Question: I'm using the Navigation Drawer Template on android and I'm also using fragments. Whenever there is a fragment, the action cuts off the fragment's top. I haven't changed the default code other than adding in the fragment. How do you get the fragment to load below the action bar?
picture of the problem:
*update
Now it looks like this

'''
<?xml version="1.0" encoding="utf-8"?>
<android.support.v4.widget.DrawerLayout xmlns:android="http://schemas.android.com/apk/res/android"
xmlns:app="http://schemas.android.com/apk/res-auto"
xmlns:tools="http://schemas.android.com/tools"
android:id="@+id/drawer_layout"
android:layout_width="match_parent"
android:layout_height="match_parent"
android:fitsSystemWindows="true"
tools:openDrawer="start">
<include
layout="@layout/app_bar_main"
android:layout_width="match_parent"
android:layout_height="match_parent" />
<android.support.design.widget.NavigationView
android:id="@+id/nav_view"
android:layout_width="wrap_content"
android:layout_height="match_parent"
android:layout_gravity="start"
android:fitsSystemWindows="true"
app:menu="@menu/activity_main_drawer" />
</android.support.v4.widget.DrawerLayout>
'''
'''
<LinearLayout xmlns:android="http://schemas.android.com/apk/res/android"
xmlns:tools="http://schemas.android.com/tools"
android:layout_width="match_parent"
android:layout_height="match_parent"
tools:context="com.example.android.slidemenu.TestFragment"
android:orientation="horizontal">
<!-- TODO: Update blank fragment layout -->
<ImageView
android:layout_width="100dp"
android:layout_height="100dp"
android:src="@android:drawable/ic_menu_compass"/>
<TextView
android:layout_width="wrap_content"
android:layout_height="wrap_content"
android:text="TESTTEST"
android:textSize="50sp"/>
</LinearLayout>
'''
'''
<?xml version="1.0" encoding="utf-8"?>
<android.support.design.widget.CoordinatorLayout xmlns:android="http://schemas.android.com/apk/res/android"
xmlns:app="http://schemas.android.com/apk/res-auto"
xmlns:tools="http://schemas.android.com/tools"
android:layout_width="match_parent"
android:layout_height="match_parent"
android:fitsSystemWindows="true"
tools:context="com.example.android.slidemenu.MainActivity">
<android.support.design.widget.AppBarLayout
android:layout_width="match_parent"
android:layout_height="wrap_content"
android:theme="@style/AppTheme.AppBarOverlay">
<android.support.v7.widget.Toolbar
android:id="@+id/toolbar"
android:layout_width="match_parent"
android:layout_height="?attr/actionBarSize"
android:background="?attr/colorPrimary"
app:popupTheme="@style/AppTheme.PopupOverlay" />
</android.support.design.widget.AppBarLayout>
<FrameLayout
android:id="@+id/frame_container"
android:layout_width="match_parent"
android:layout_height="match_parent" />
</android.support.design.widget.CoordinatorLayout>
'''
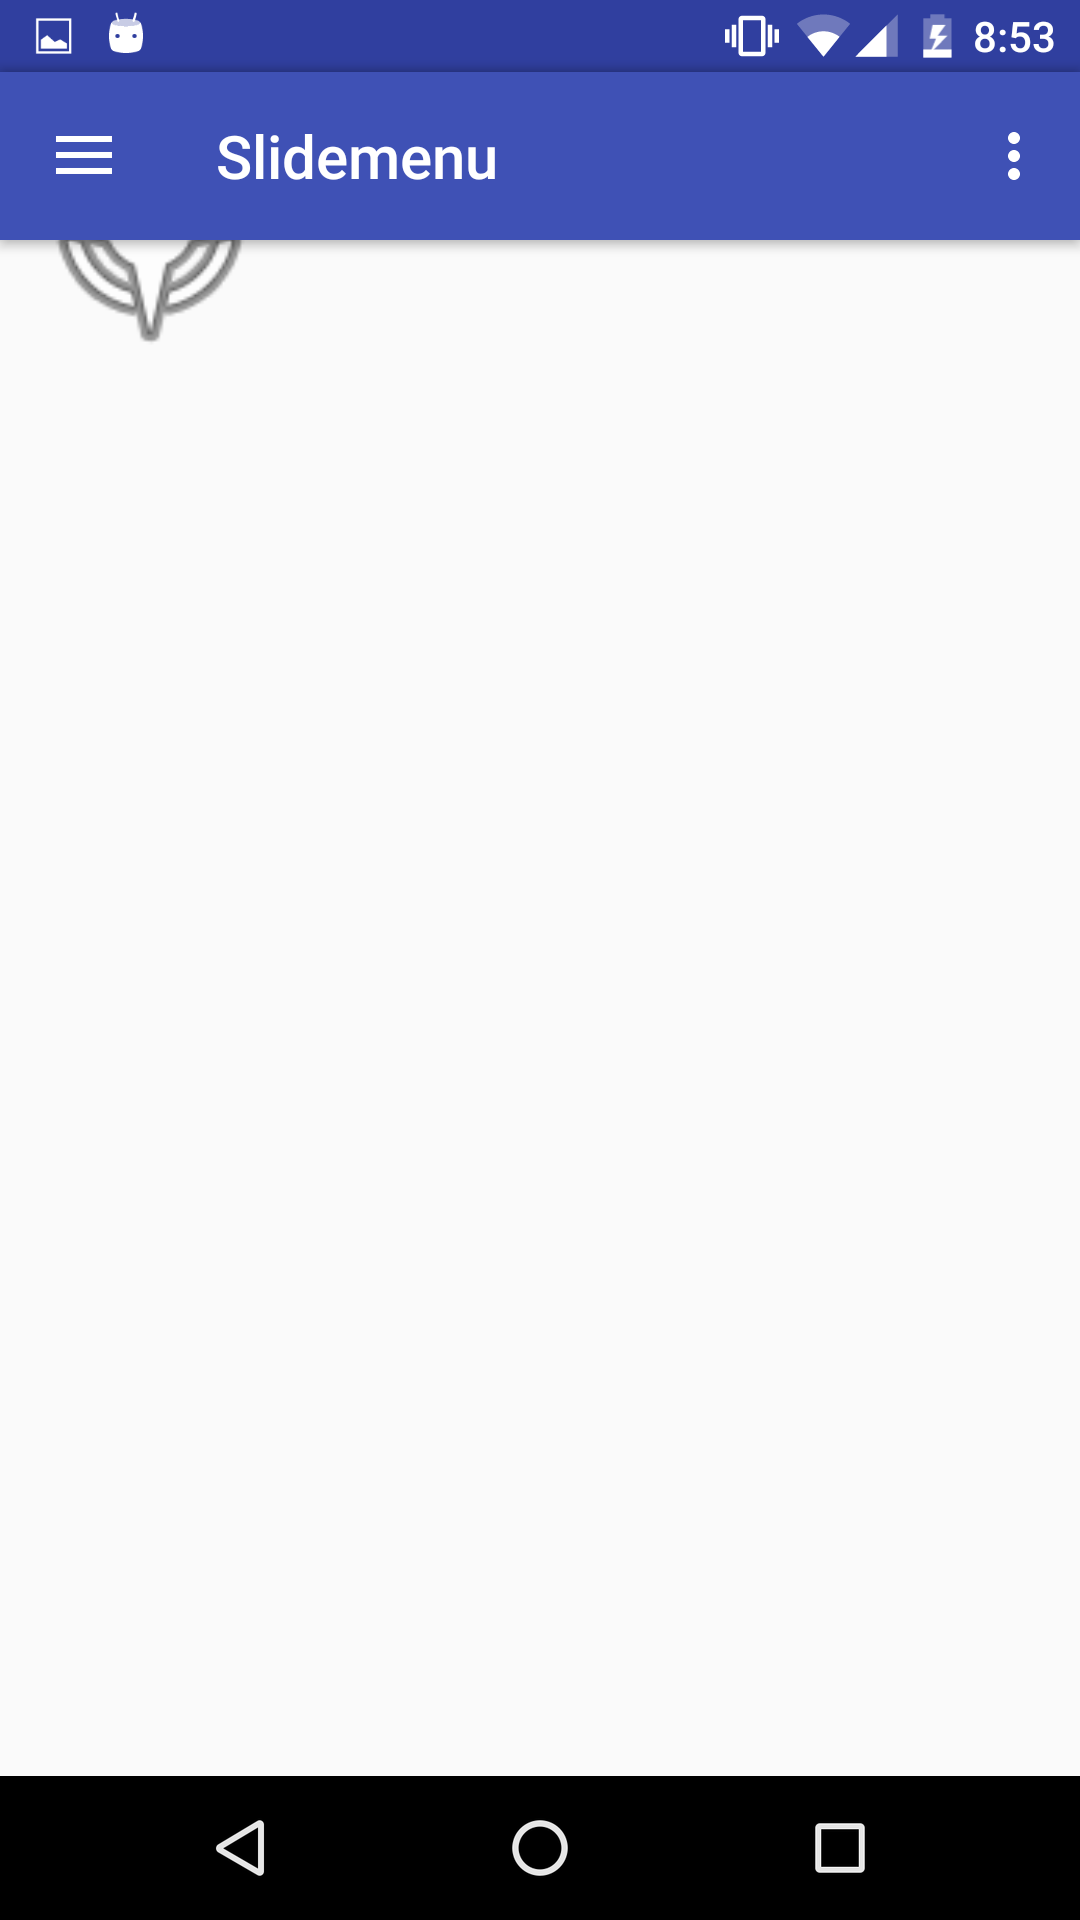
Answer: The 'FrameLayout' needs to be below the 'Toolbar', and inside the 'CoordinatorLayout'. Try to restructure like so.
Include the "main contents" in the 'DrawerLayout'. Then add the 'FrameLayout' after the 'AppBarLayout' (or include other views if Fragments aren't needed).
The secret line that "pushes" down the FrameLayout is this line
'''
app:layout_behavior="@string/appbar_scrolling_view_behavior"
'''
---
drawer layout XML
'''
<?xml version="1.0" encoding="utf-8"?>
<android.support.v4.widget.DrawerLayout
xmlns:android="http://schemas.android.com/apk/res/android"
xmlns:app="http://schemas.android.com/apk/res-auto"
xmlns:tools="http://schemas.android.com/tools"
android:id="@+id/drawer_layout"
android:layout_width="match_parent"
android:layout_height="match_parent"
android:fitsSystemWindows="true"
tools:openDrawer="start">
<include
layout="@layout/nav_content"/>
<android.support.design.widget.NavigationView
android:id="@+id/nav_view"
android:layout_width="wrap_content"
android:layout_height="match_parent"
android:layout_gravity="start"
android:fitsSystemWindows="true"
app:menu="@menu/activity_main_drawer" />
</android.support.v4.widget.DrawerLayout>
'''
nav_content.xml
'''
<?xml version="1.0" encoding="utf-8"?>
<android.support.design.widget.CoordinatorLayout
xmlns:android="http://schemas.android.com/apk/res/android"
xmlns:app="http://schemas.android.com/apk/res-auto"
xmlns:tools="http://schemas.android.com/tools"
android:layout_width="match_parent"
android:layout_height="match_parent"
android:fitsSystemWindows="true"
tools:context="com.example.android.slidemenu.MainActivity">
<android.support.design.widget.AppBarLayout
android:layout_width="match_parent"
android:layout_height="wrap_content"
android:theme="@style/AppTheme.AppBarOverlay">
<android.support.v7.widget.Toolbar
android:id="@+id/toolbar"
android:layout_width="match_parent"
android:layout_height="?attr/actionBarSize"
android:background="?attr/colorPrimary"
app:popupTheme="@style/AppTheme.PopupOverlay" />
</android.support.design.widget.AppBarLayout>
<FrameLayout
android:id="@+id/frame_container"
android:layout_width="match_parent"
android:layout_height="match_parent"
app:layout_behavior="@string/appbar_scrolling_view_behavior" />
</android.support.design.widget.CoordinatorLayout>
'''